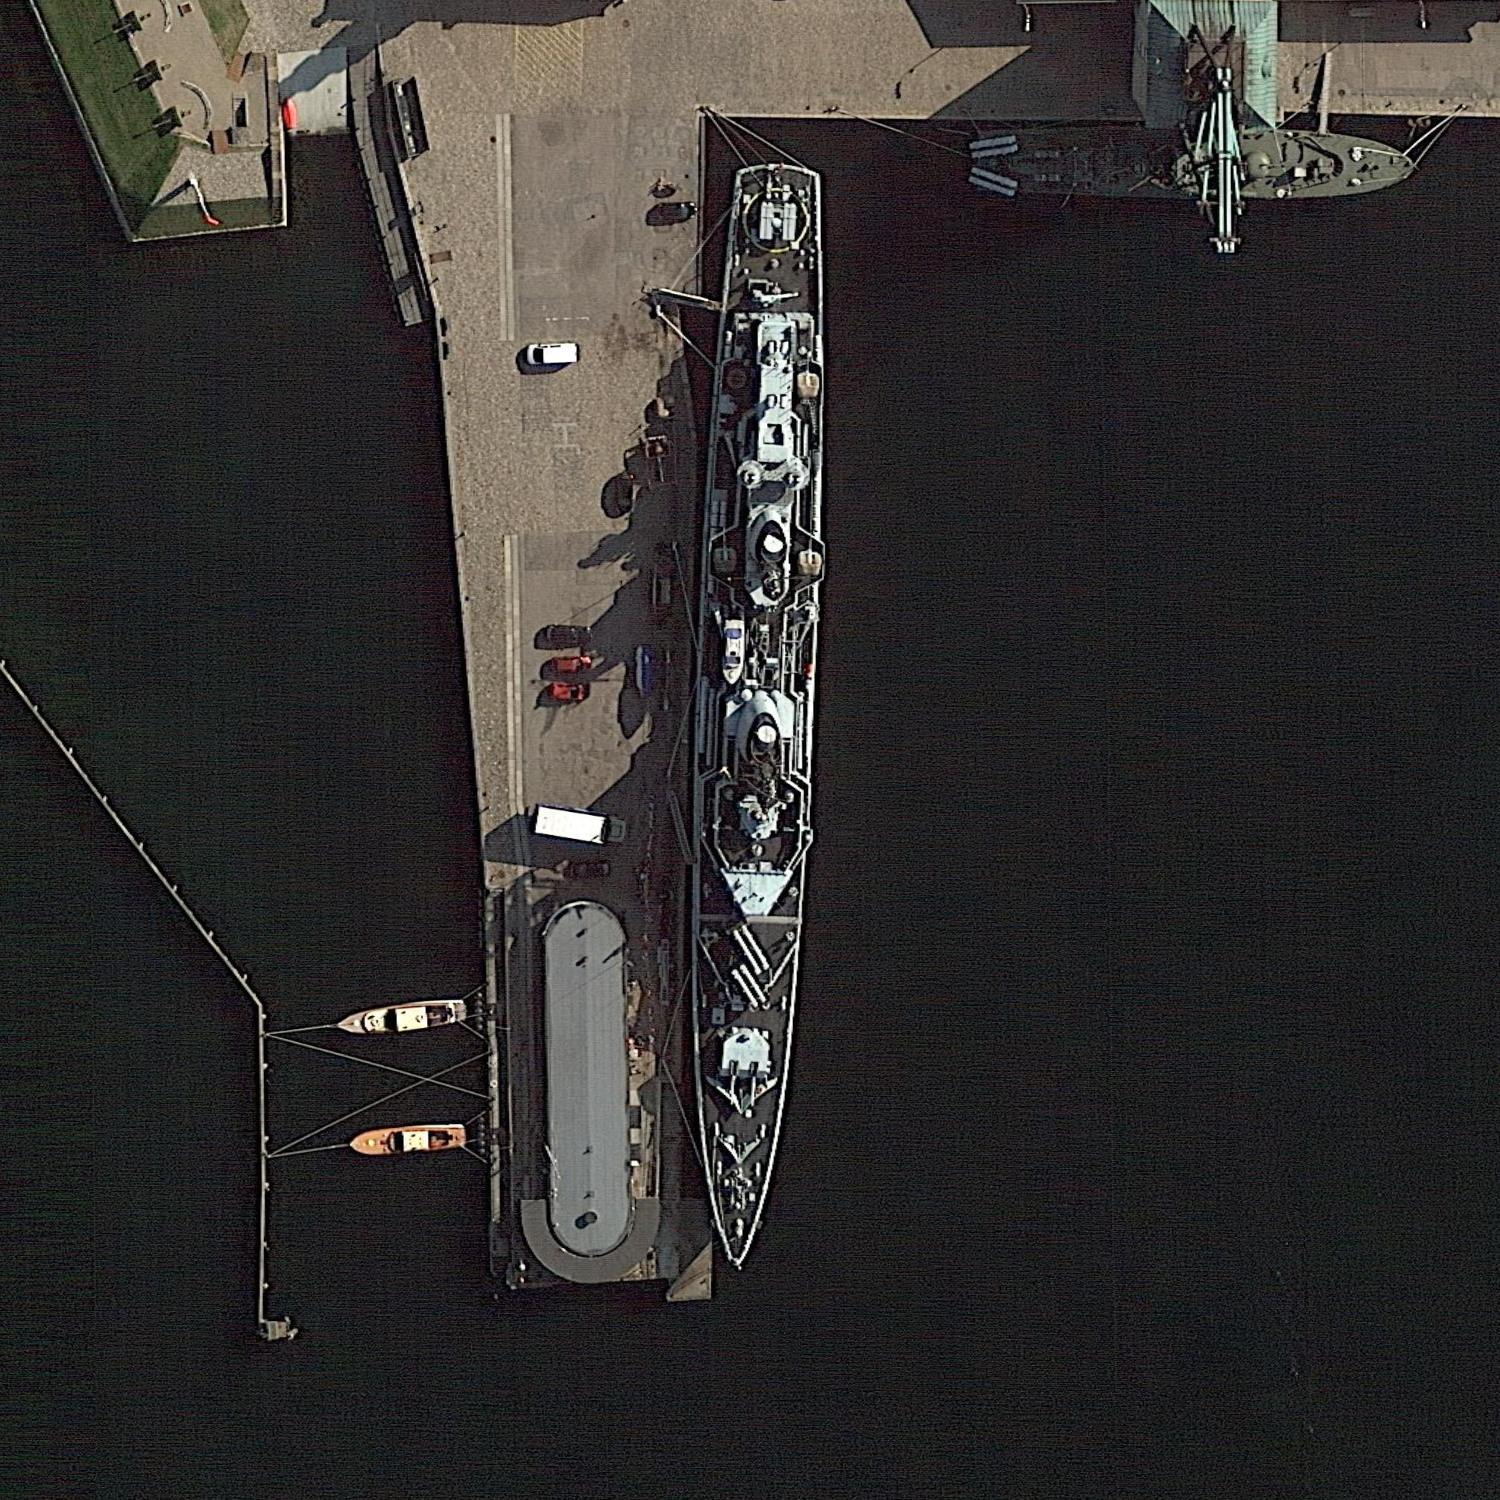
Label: cruiser